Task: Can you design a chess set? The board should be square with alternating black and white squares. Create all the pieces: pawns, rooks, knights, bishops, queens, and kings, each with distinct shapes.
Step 4339:
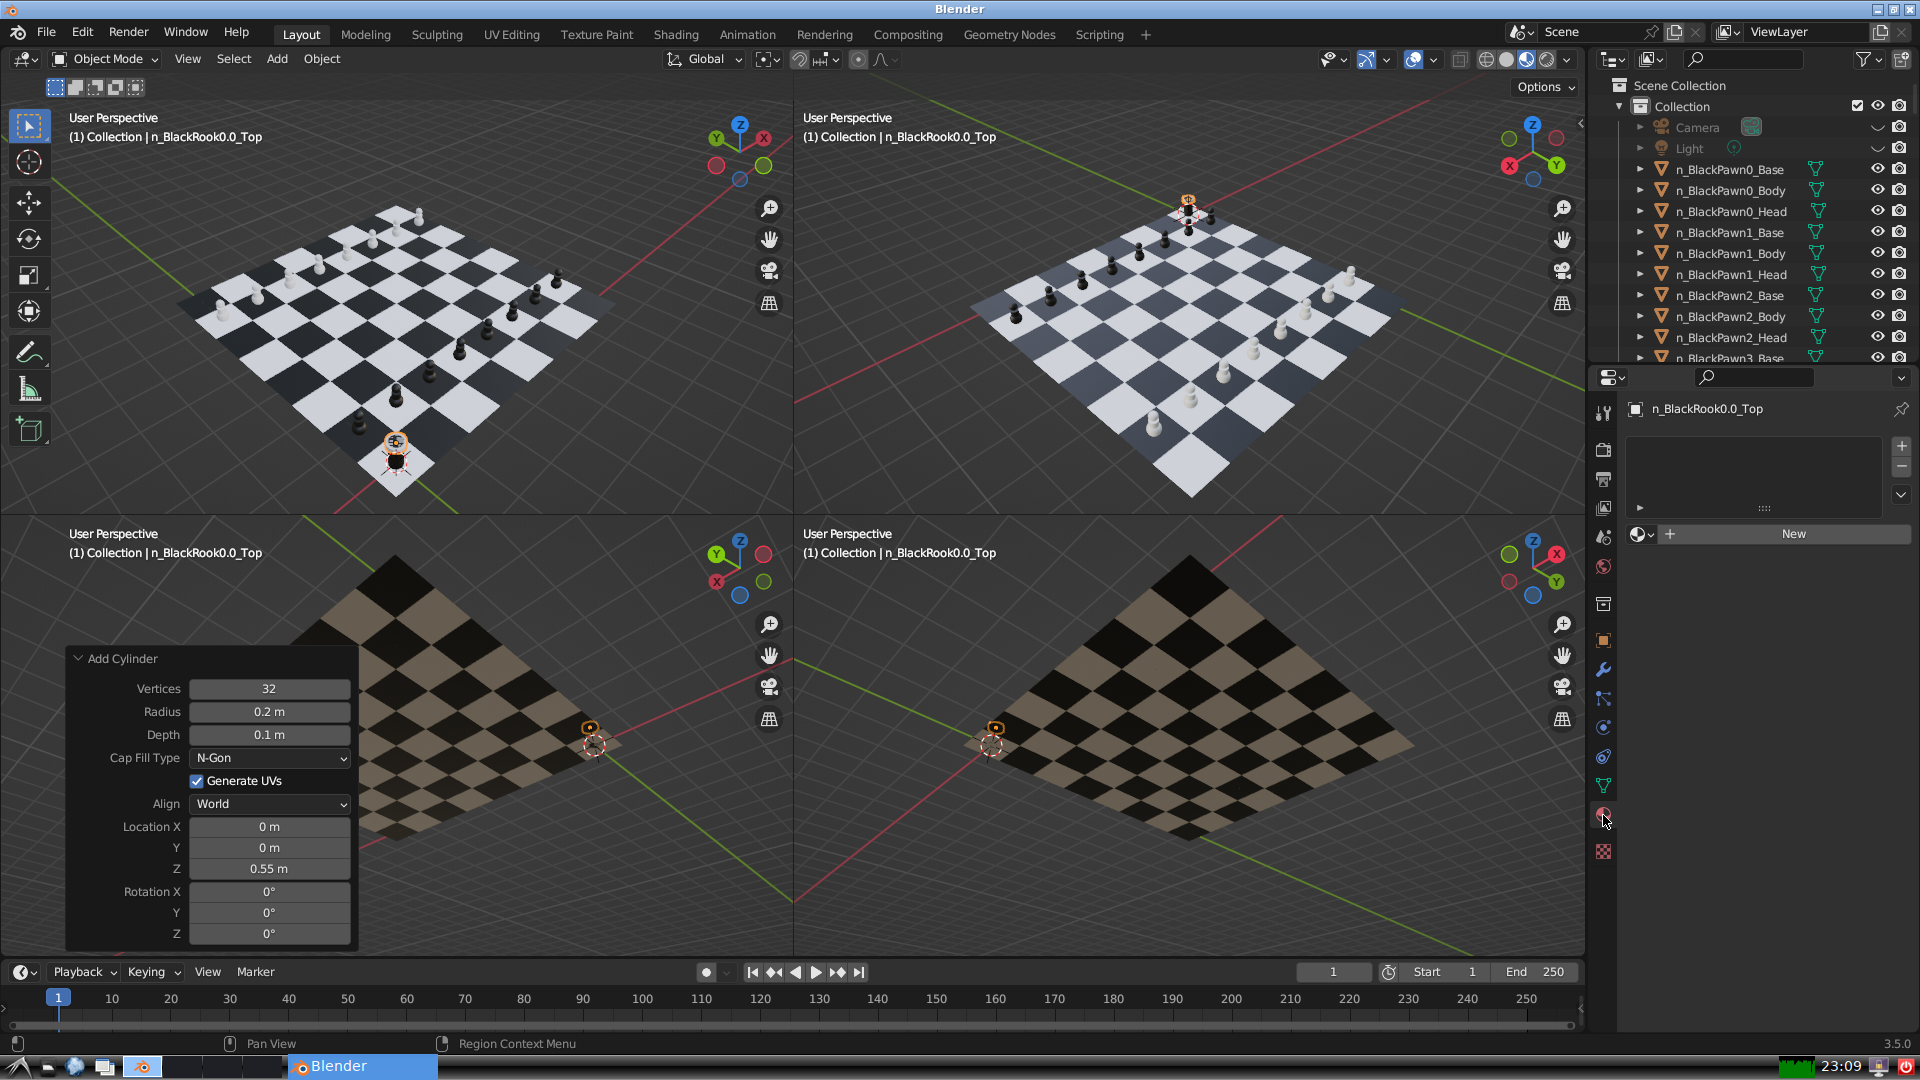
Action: {"mouse_move": [1636, 534]}